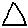
Label: triangle